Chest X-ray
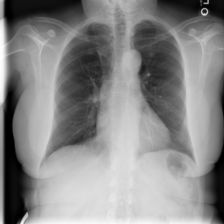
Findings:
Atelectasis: negative
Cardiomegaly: negative
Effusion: negative
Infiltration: negative
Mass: negative
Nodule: negative
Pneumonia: negative
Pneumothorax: negative
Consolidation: negative
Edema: negative
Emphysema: negative
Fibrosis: negative
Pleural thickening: negative
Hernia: negative